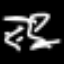
Label: squiggle